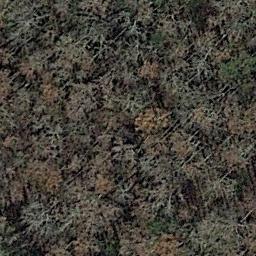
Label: forest